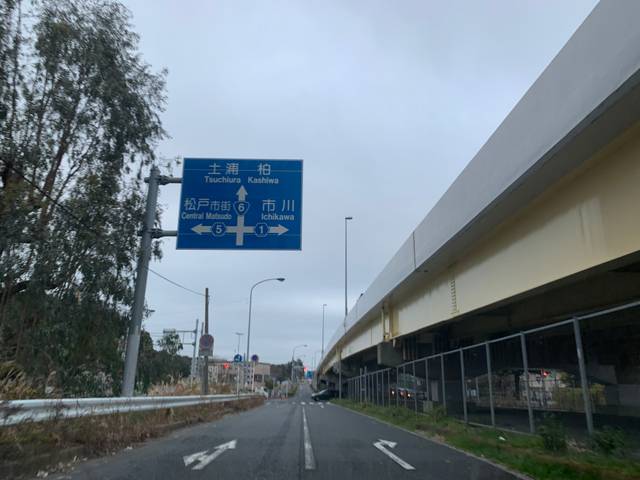
Region: Japan
Coordinates: 35.772, 139.896